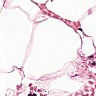
Metastatic tissue present: no